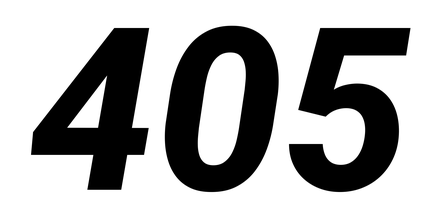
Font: Roboto-Italic_ExtraBold_Italic